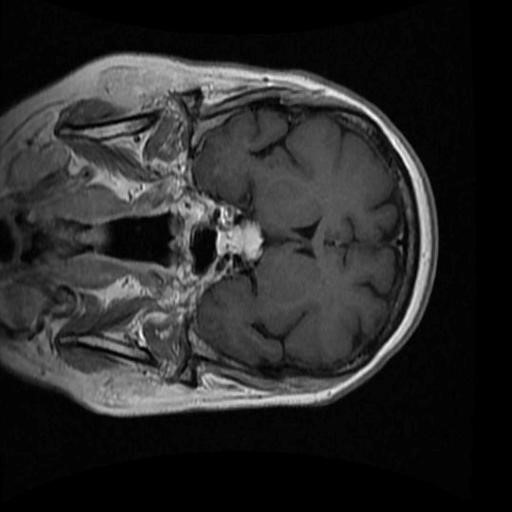
Label: brain_menin